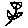
Label: flower